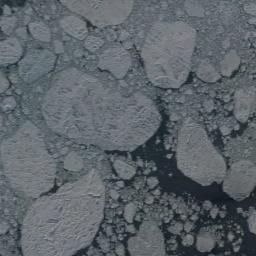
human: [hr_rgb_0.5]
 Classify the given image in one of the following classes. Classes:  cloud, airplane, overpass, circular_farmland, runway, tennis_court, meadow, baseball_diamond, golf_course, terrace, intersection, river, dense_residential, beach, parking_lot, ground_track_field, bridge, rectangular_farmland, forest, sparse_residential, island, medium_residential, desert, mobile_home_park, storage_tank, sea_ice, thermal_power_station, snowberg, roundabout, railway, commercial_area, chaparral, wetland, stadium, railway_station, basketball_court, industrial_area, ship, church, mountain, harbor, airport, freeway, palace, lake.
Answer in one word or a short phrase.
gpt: sea_ice